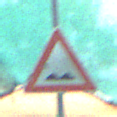
Verkehrszeichen: UnebeneFahrbahn
Umgebung: Roofed, Special
Tageszeit: MorningAfternoon
Wetter: PartlyCloudy
Licht: Natural
Jahreszeit: NotSpecified
Kontrast: MediumContrast